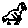
Label: bird